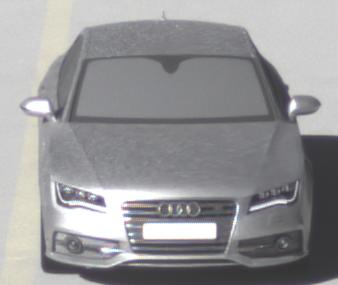
Make: Audi
Model: S7 Sportback cod
Detailed model: S7 (4G) Sportback
Model produced from: 2012/06
Model produced until: 2014/05
Doors: 5
Color: white
Road condition: dry road
Daytime: morning or afternoon
Contrast: high contrast